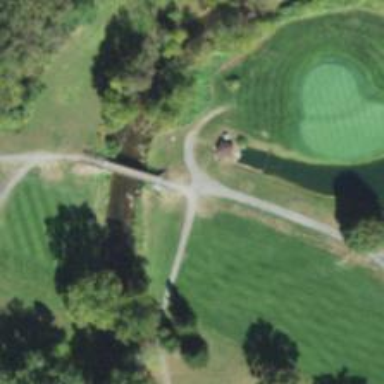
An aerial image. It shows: Service road on bridge designed for golf cartpath.